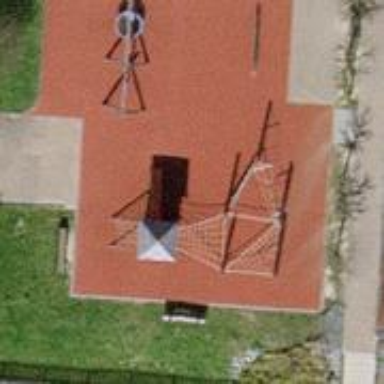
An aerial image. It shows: Playground area for leisure activities on the land.